Brain MRI, t1w sequence, axial 2D slice.
Patient: age 26, sex F, weight 90 kg, height 1.9 m
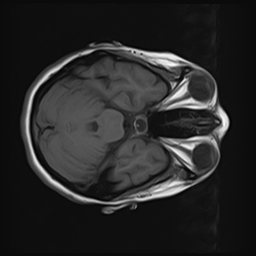